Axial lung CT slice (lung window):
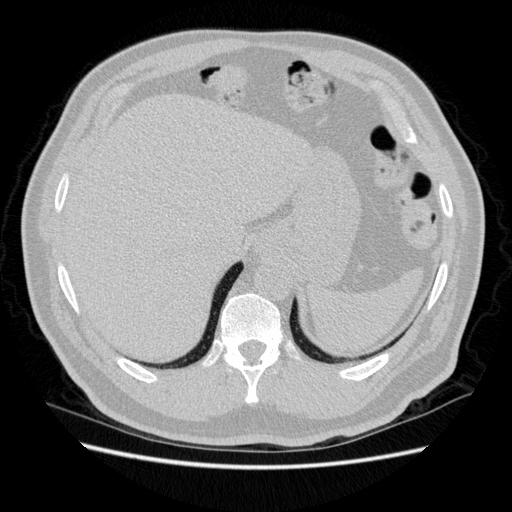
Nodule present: no